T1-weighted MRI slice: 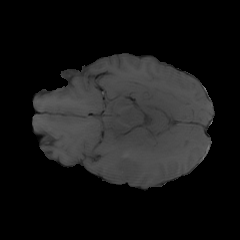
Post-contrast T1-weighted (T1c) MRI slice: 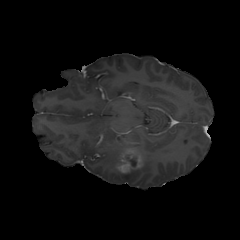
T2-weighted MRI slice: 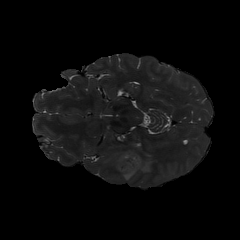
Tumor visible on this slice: yes